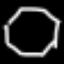
Label: octagon